Chest X-ray:
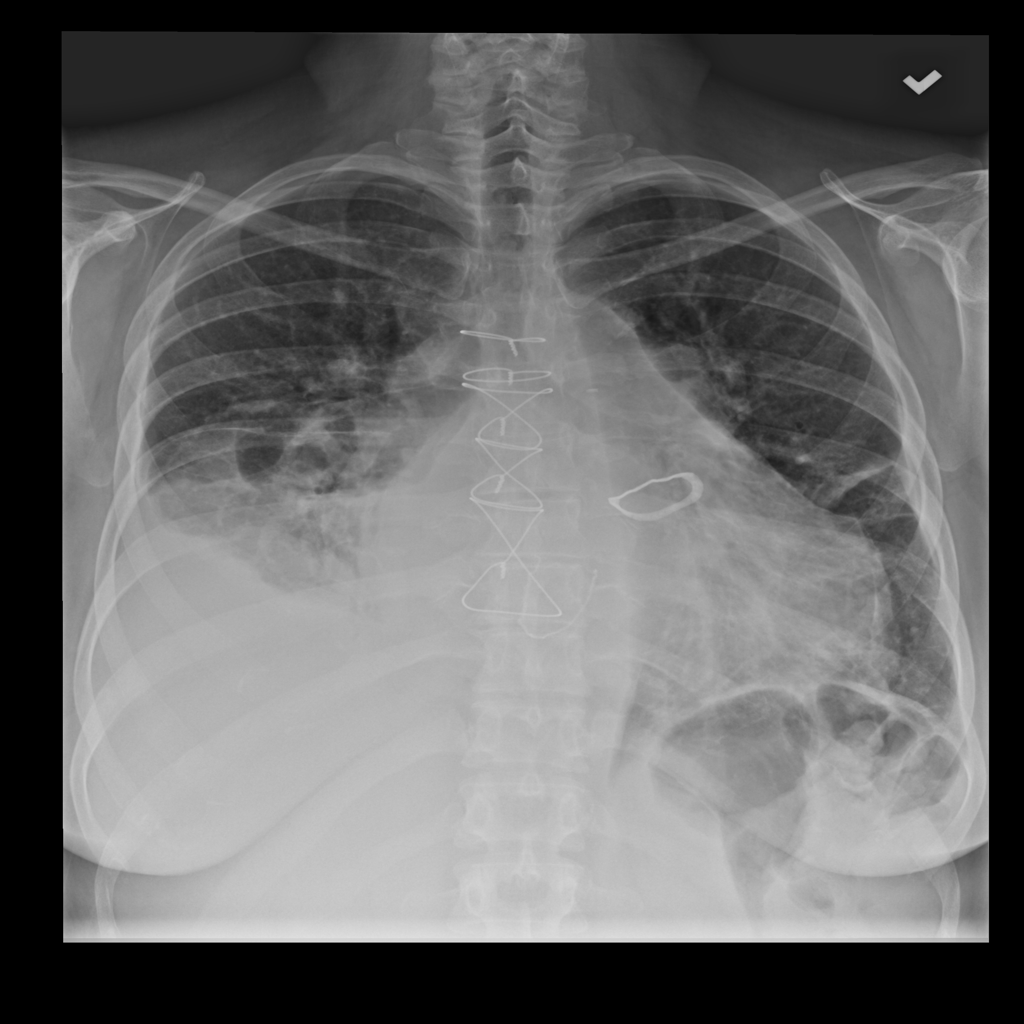
Findings: Fibrosis, Consolidation, Effusion, Cardiomegaly
No abnormal finding: no